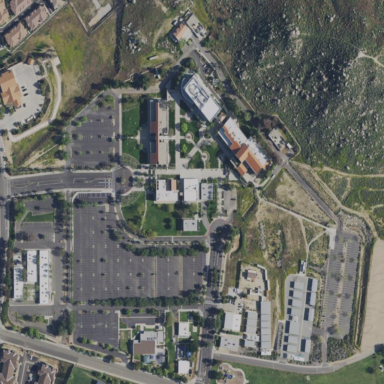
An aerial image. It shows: College.